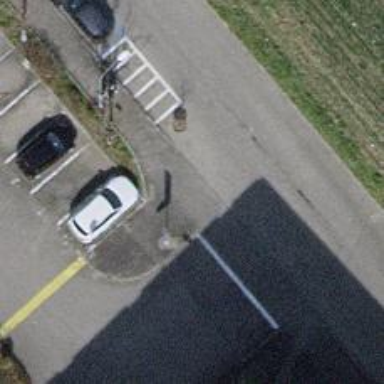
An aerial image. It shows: Asphalt sidewalk.